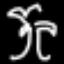
Label: palm tree